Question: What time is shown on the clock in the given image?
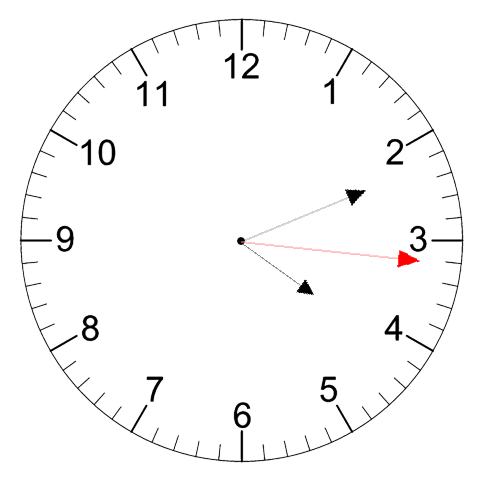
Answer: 04:11:16